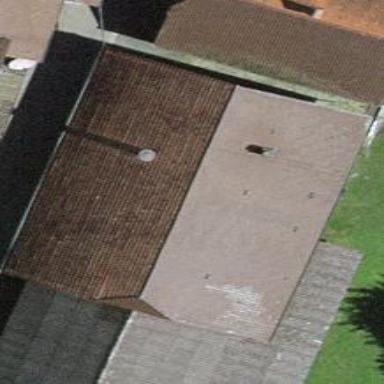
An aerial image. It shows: Barn.